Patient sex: F
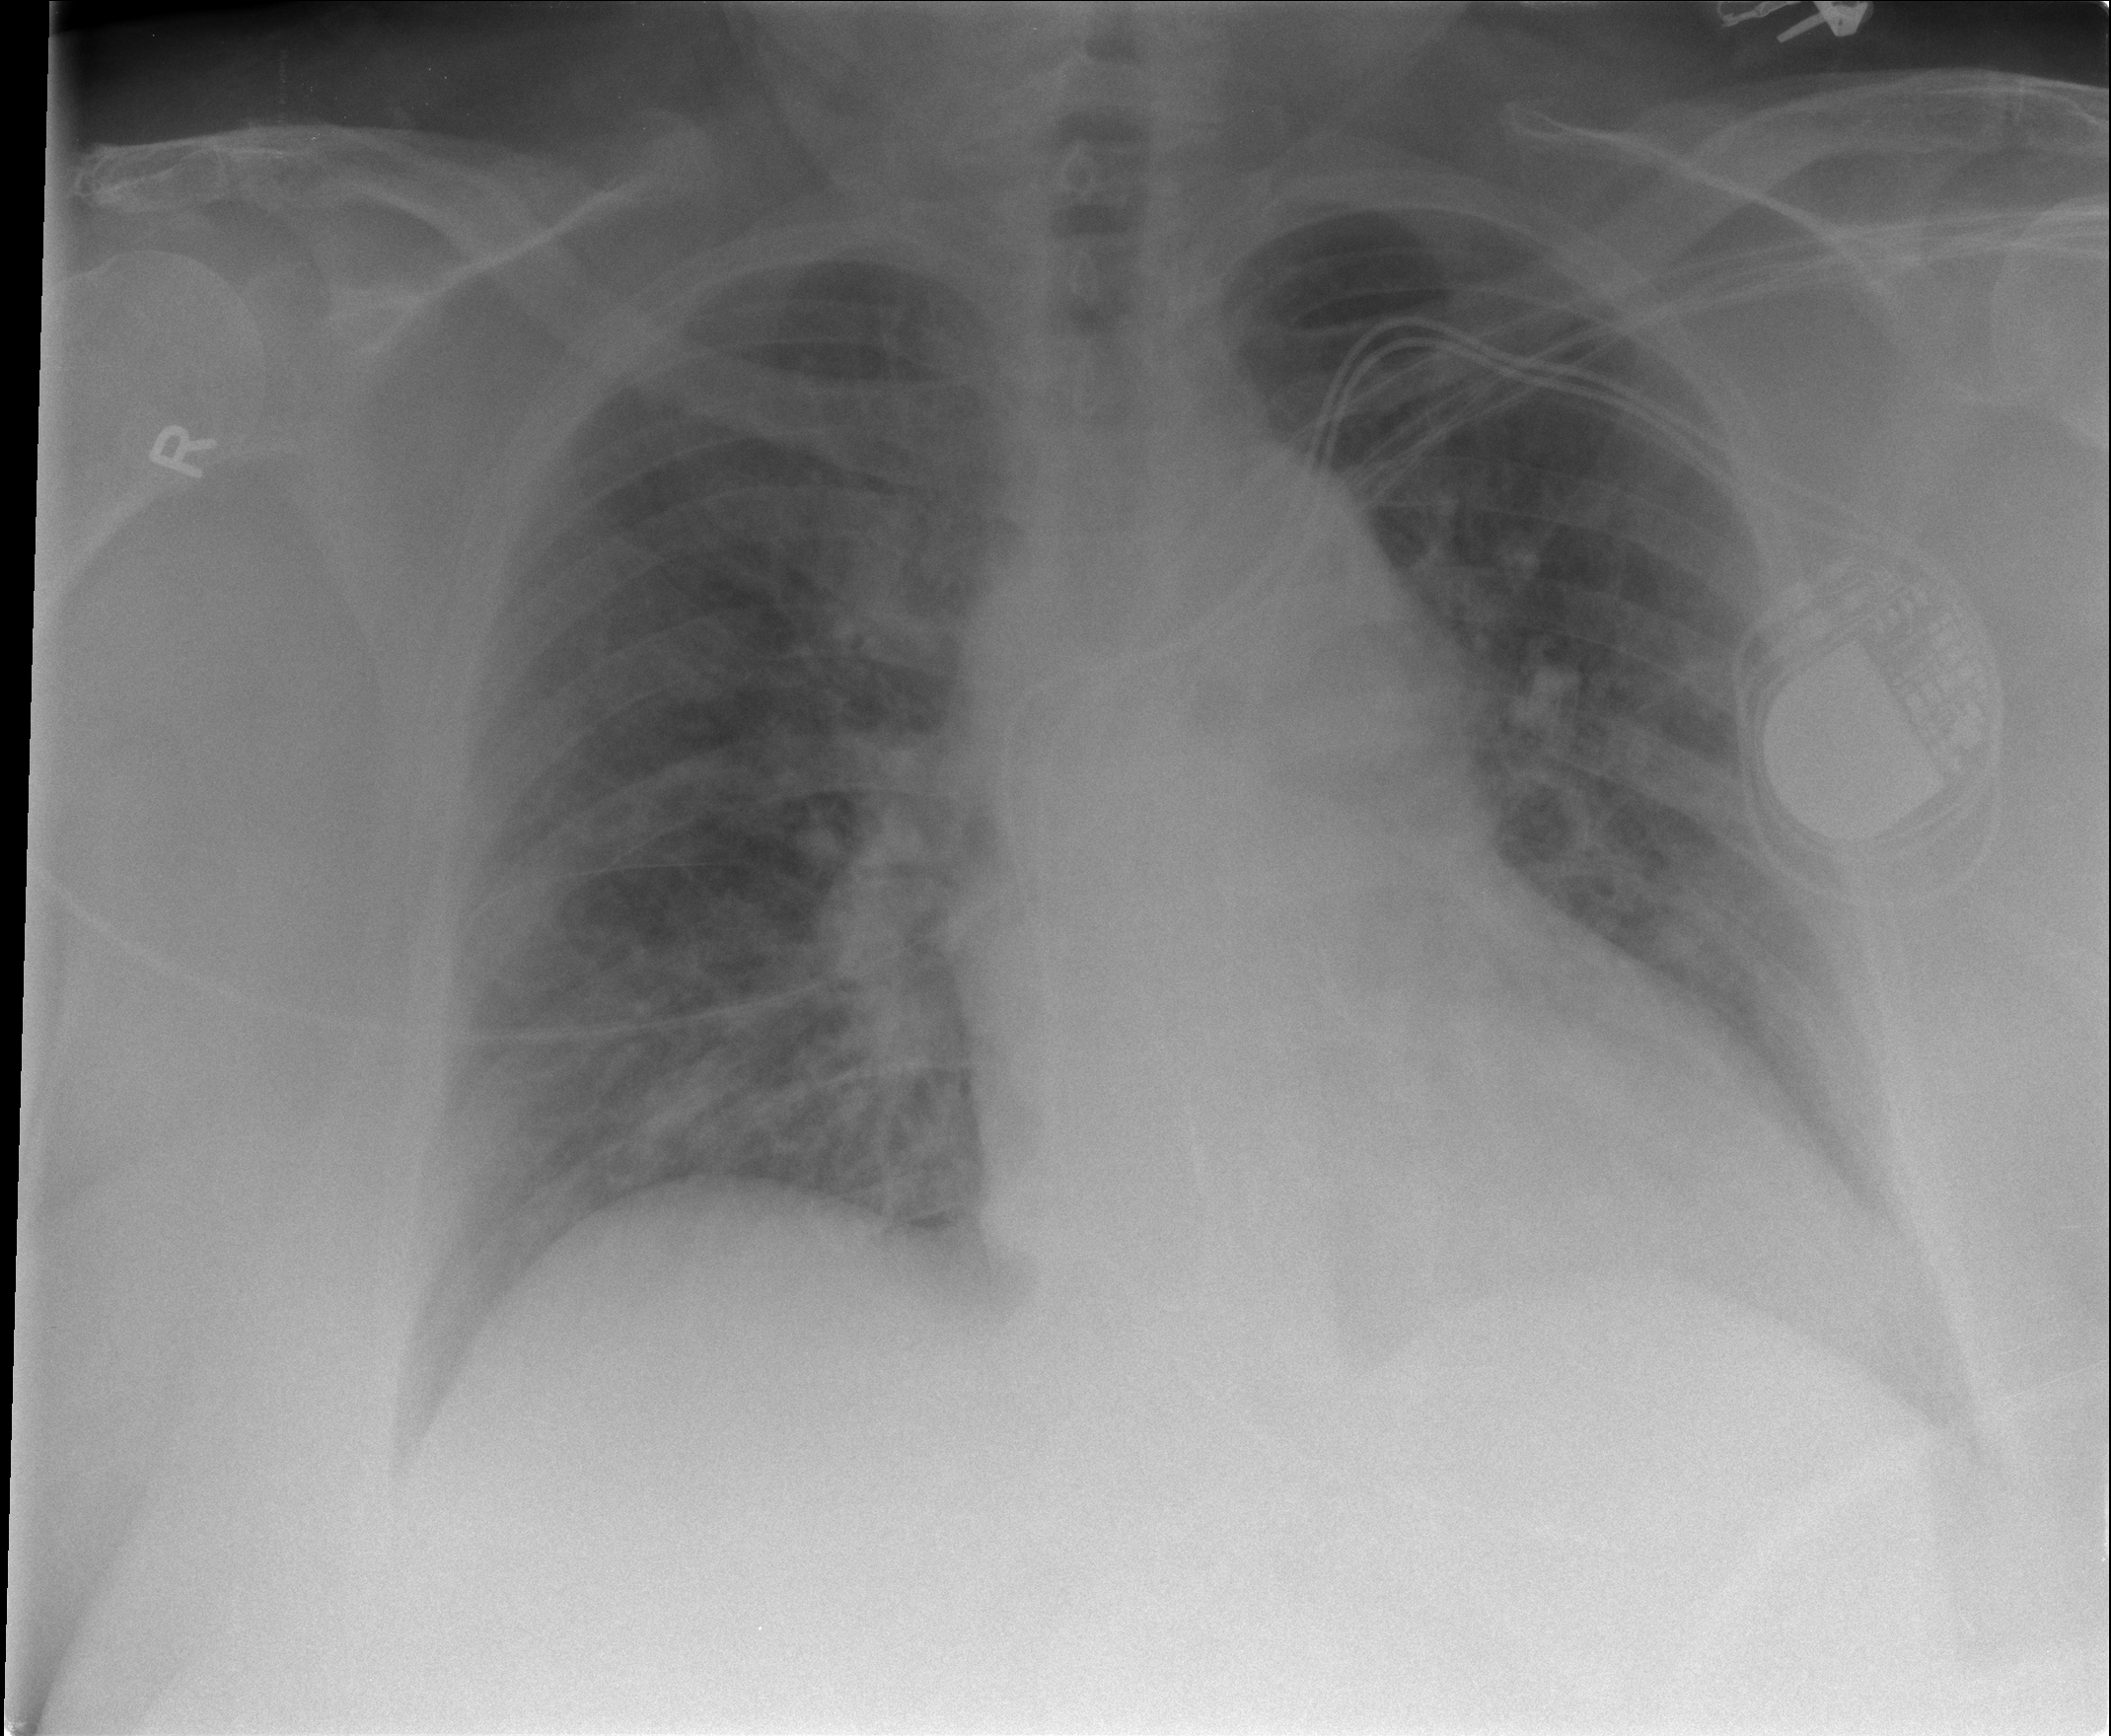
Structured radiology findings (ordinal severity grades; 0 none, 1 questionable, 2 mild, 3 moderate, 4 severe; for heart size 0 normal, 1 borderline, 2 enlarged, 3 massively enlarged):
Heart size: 2
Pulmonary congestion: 2
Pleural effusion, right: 0
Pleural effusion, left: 0
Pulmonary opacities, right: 2
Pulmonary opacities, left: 2
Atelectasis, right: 0
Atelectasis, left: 0